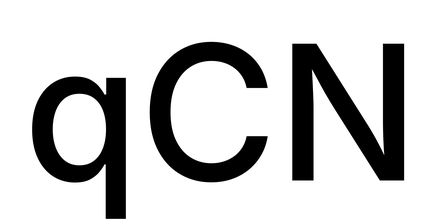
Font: Inter_Medium